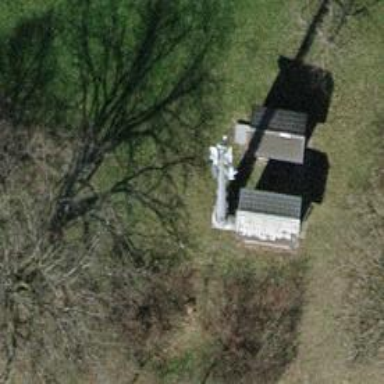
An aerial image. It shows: Communication tower.